Question: I'm trying to graph an imported csv file using pandas and matplotlib.pyplot. The csv file has 20k data points and for simplicity is linear. I have the following code:
'''
import pandas as pd
import matplotlib.pyplot as plt
data = pd.read_csv(r'/Users/ephemeralhappiness/Desktop/Packet/20kData.csv')
df = pd.DataFrame(data, columns=['Displacement Into Surface', 'Load On Sample'])
x = df['Load On Sample']
y = df['Displacement Into Surface']
plt.scatter(x, y)
plt.xlabel('Load On Sample')
plt.ylabel('Displacement Into Surface')
plt.show()
'''
When I run the program, I get the following graphical output:

The graph has black marks along the axes and the 20k points are not spaced out at all. How to fix this?
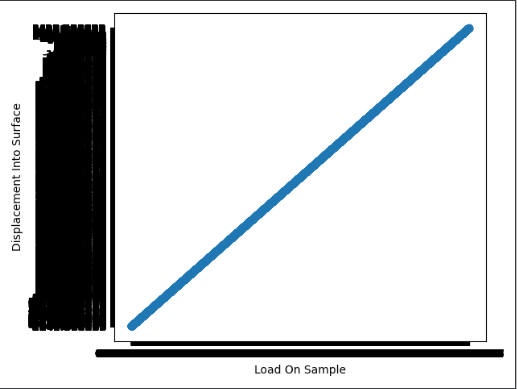
Answer: I don't think the tool is the issue here:
dot spacing: if you have a screen with 1920x1080 pixel resolution, the diagonal should have sqrt(1920^2 + 1080^2) ~= 2200 pixels.
So there is no way displaying ten times that many data points on a diagonal and them being distinctly recognisable.
What you can do is to initialise very large figures, and then plot small datapoint symbols. You can then magnify parts of the figure and see individual datapoints.
As for your code, when I run it with synthetic data (linear relationship between x and y, with 20000 datapoints), the axis labels work out nicely:
'''
df = pd.DataFrame({'Load On Sample':np.arange(20000),
'Displacement Into Surface': 2*np.arange(20000)})
x = df['Load On Sample']
y = df['Displacement Into Surface']
plt.scatter(x, y, s=1)
plt.xlabel('Load On Sample')
plt.ylabel('Displacement Into Surface')
plt.show()
'''
<URL>
even if your code does not generate decent tickspacing for your dataset, you can adjust the xticks, yticks and the respective labels:
example for synthetic data:
'''
plt.scatter(x, y, s=1)
plt.xlabel('Load On Sample')
plt.ylabel('Displacement Into Surface')
plt.gca().set_xticks([0,10000,20000])
plt.gca().set_yticks([10000,20000,30000,40000])
plt.show()
'''
<URL>